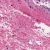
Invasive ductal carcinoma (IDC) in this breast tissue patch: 0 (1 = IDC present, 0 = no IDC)